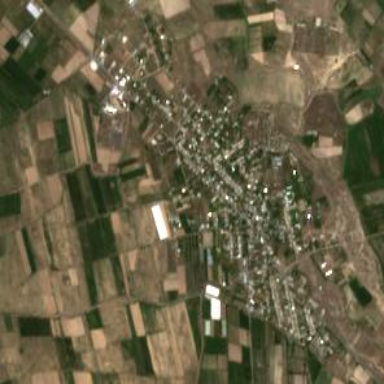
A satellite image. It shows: Residential area located in village.